Question: I want to automate a Sub routine to work on 15 000 rows. I have customer that either computer, vdi and other IT equipment. Each row is a record of the name of customer with the it equipment they have. I analyze the how many computer each customers have but for that I need to count duplicates. Basically I want to output the result fill it down to the last row( row change every time).
Thank you very much

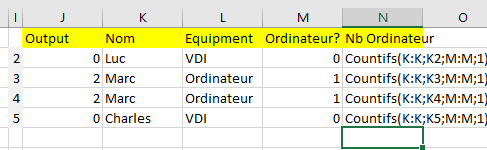
Answer: Because it is a simple 1-liner:
'''
Range("N2:N" & Cells(Rows.Count, 11).End(xlUp).Row).Formula = "=COUNTIFS(C[-3],RC[-3],C[-1],1)"
'''